Question: I have some data for low and high mean temperatures of each month of year. I put them in a bar plot, the lower temperatures over the higher temperatures, to see the difference. But I would like to have there only the difference, so what is overlapping (and blue on the plot) to be blank. Is there any way how to work with overlapping elements in ggplot?
'''
dat <- data.frame(1:12, 1:12, 1:12)
colnames(dat) <- c("Th", "Tl")
dat$code <- c("Jan", "Feb", "Mar", "Apr", "May", "Jun", "Jul", "Aug", "Sep", "Oct", "Nov", "Dec")
dat$code <- factor(dat$code, levels = dat$code)
dat$Th <- c(42, 44, 53, 64, 75, 83, 87, 84, 78, 67, 55, 45)
dat$Tl <- c(27, 28, 35, 44, 54, 63, 68, 66, 59, 48, 38, 29)
dat
p <- ggplot(data = dat, aes(x = clim$code, y = Th)) +
geom_col(show.legend = FALSE) +
geom_bar(data = dat, aes(x = clim$code, y = Tl), fill = "blue", stat="identity")
p
'''

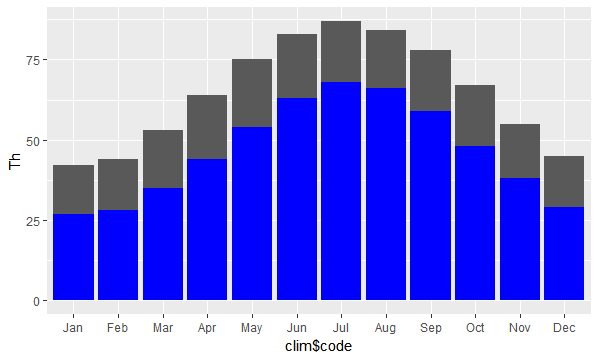
Answer: You can approximate a bar graph with 'geom_segment':
'''
ggplot(dat, aes(x = code, xend = code, y = Th, yend = Tl)) +
geom_segment(size = 14, alpha = 0.7)
'''
<URL>
The y-axis doesn't go to zero by default anymore, but if you want it to (it's probably unnecessary for temperatures), you can add 'expand_limits(y = 0)'.
---
If you want to actually use 'geom_bar', you can if you adjust your data so you make both sets of bars in one call, and then set the fill of the lower ones in the stack to an RGB value with '00' as the extra alpha (opacity) value. It's a bit more complicated, though:
'''
library(tidyverse)
dat[-3] %>% # calling a column 'NA' causes problems
mutate(Th = Th - Tl) %>% # adjust top of stacked highs
gather(var, val, Th, Tl) %>% # reshape to long form
ggplot(aes(x = code, y = val, fill = var)) +
geom_bar(stat = 'identity', show.legend = FALSE) +
scale_fill_manual(values = c(Th = 'gray30', Tl = '#<PHONE>')) # set fills/opacity
'''
<URL>
Also, because everybody was using 'geom_bar' with 'stat = "identity"' so much, a new 'geom_col' with 'stat = "identity"' as the default was added (h/t @hrbrmstr!), so you could pop in 'geom_col(show.legend = FALSE)' above if you like, provided your ggplot is up-to-date.